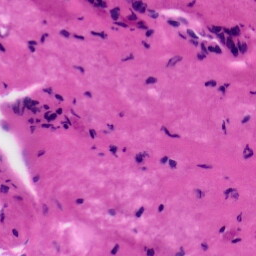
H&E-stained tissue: Tonsil